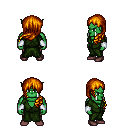
a pixel art fantasy rpg character, male body template, orc, green skin, green robe, gold greaves, dark blonde left-swept hairstyle, white cloth bracers, maroon shoes, four views (front, back, left, right), 2x2 character sprite sheet, small pixel art, hard edges, no anti-aliasing